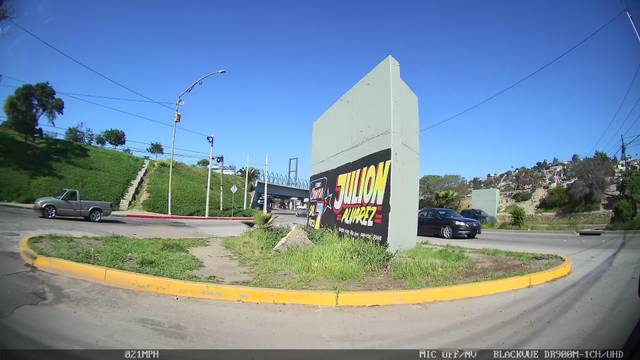
Region: Mexico
Coordinates: 32.517, -117.0